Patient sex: F
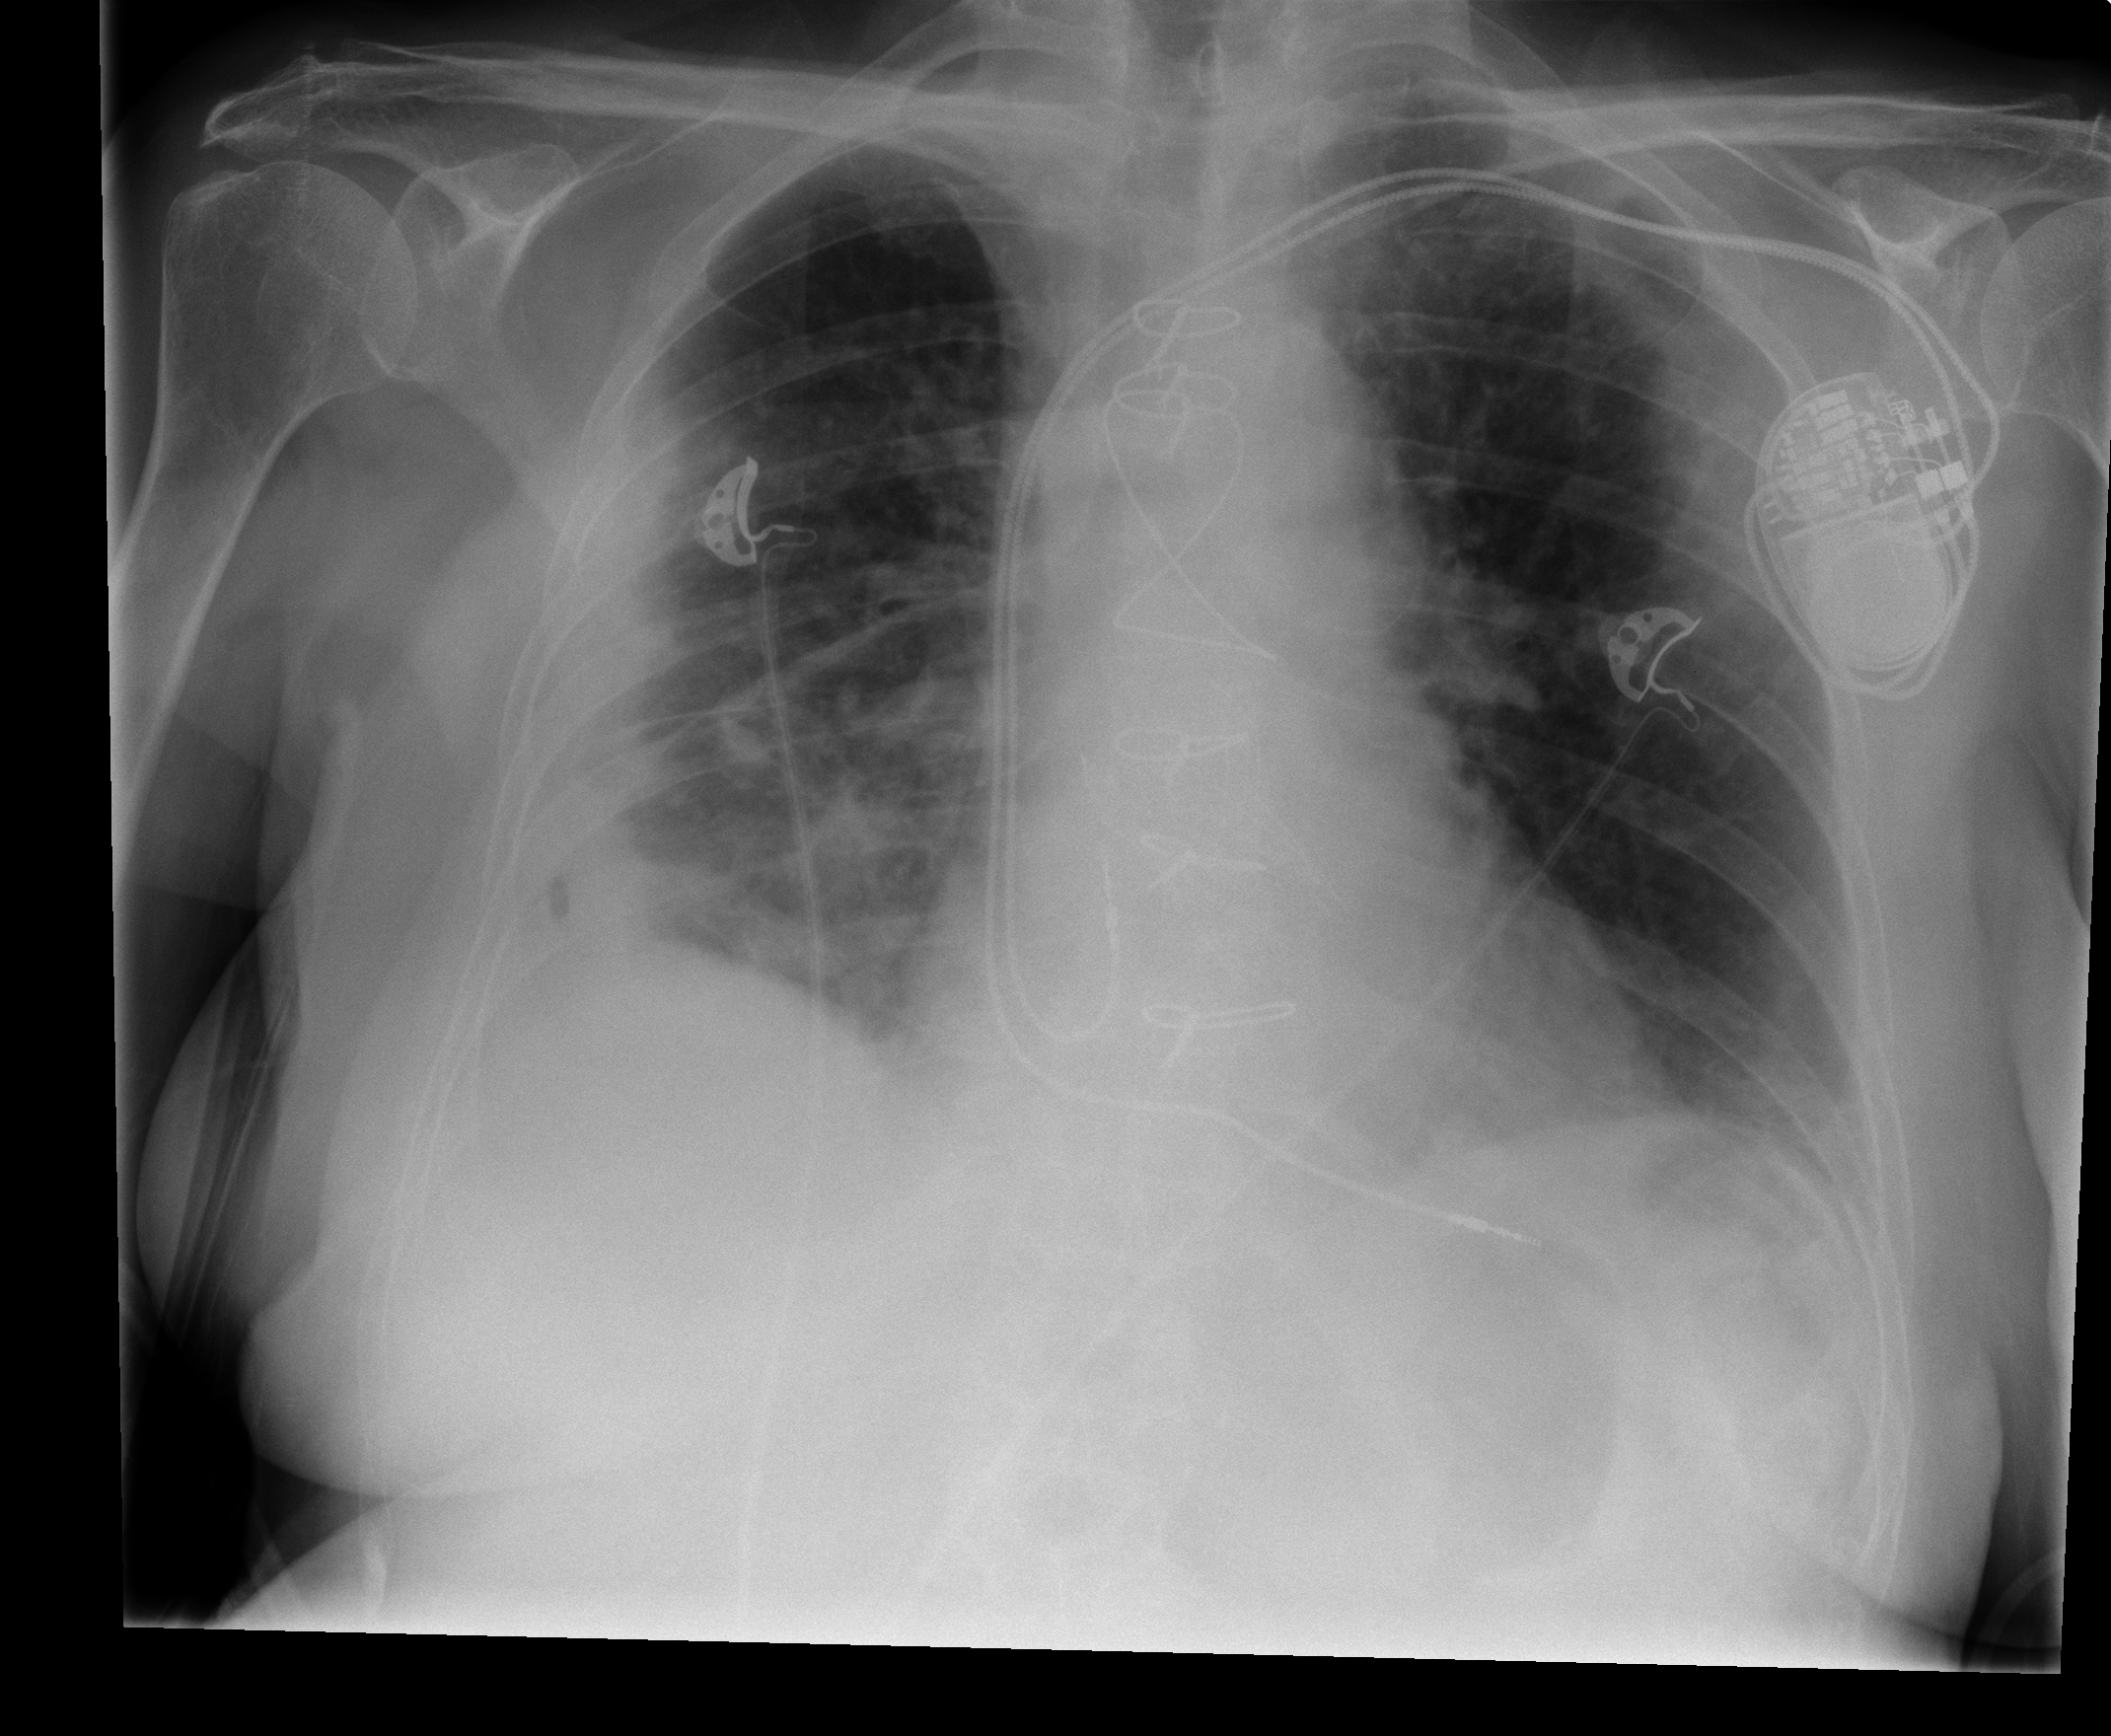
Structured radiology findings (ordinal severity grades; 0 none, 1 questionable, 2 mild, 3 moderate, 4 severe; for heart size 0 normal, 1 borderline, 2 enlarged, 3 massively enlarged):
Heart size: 0
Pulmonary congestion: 0
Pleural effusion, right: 3
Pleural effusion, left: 0
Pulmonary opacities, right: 2
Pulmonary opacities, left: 0
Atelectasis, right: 2
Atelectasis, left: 0